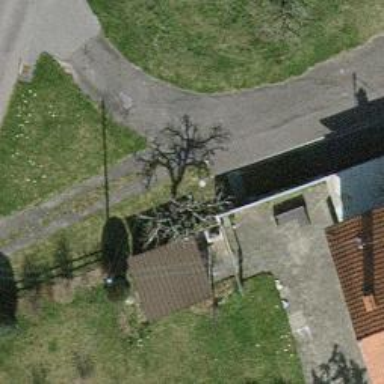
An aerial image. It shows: Garden filled with trees.